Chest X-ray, AP view. Patient: 42 years old, sex F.
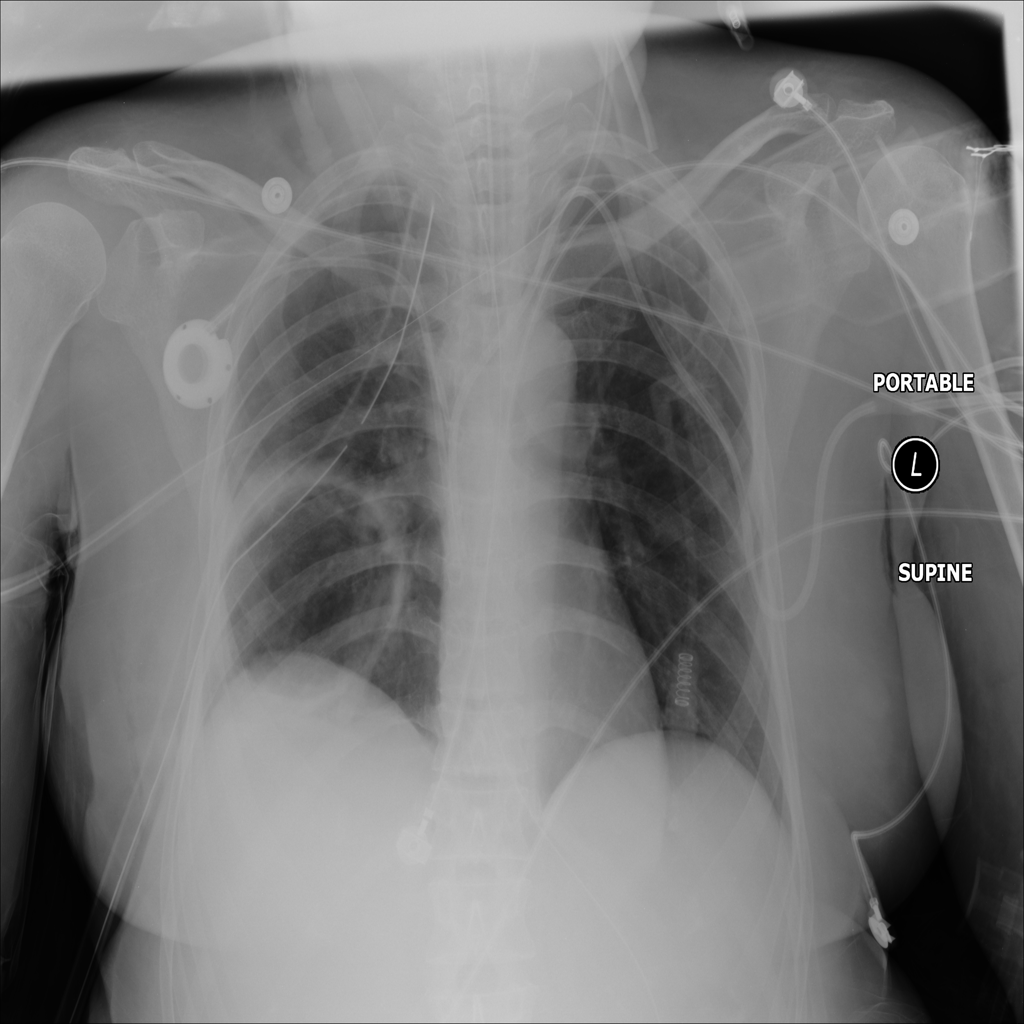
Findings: Infiltration